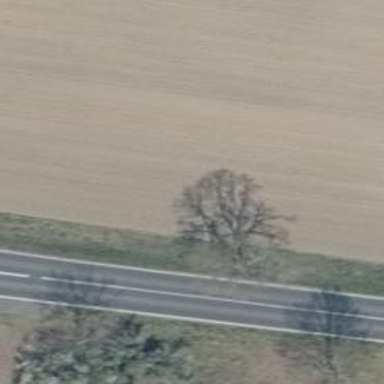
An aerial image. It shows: Deciduous tree with broadleaved leaves.